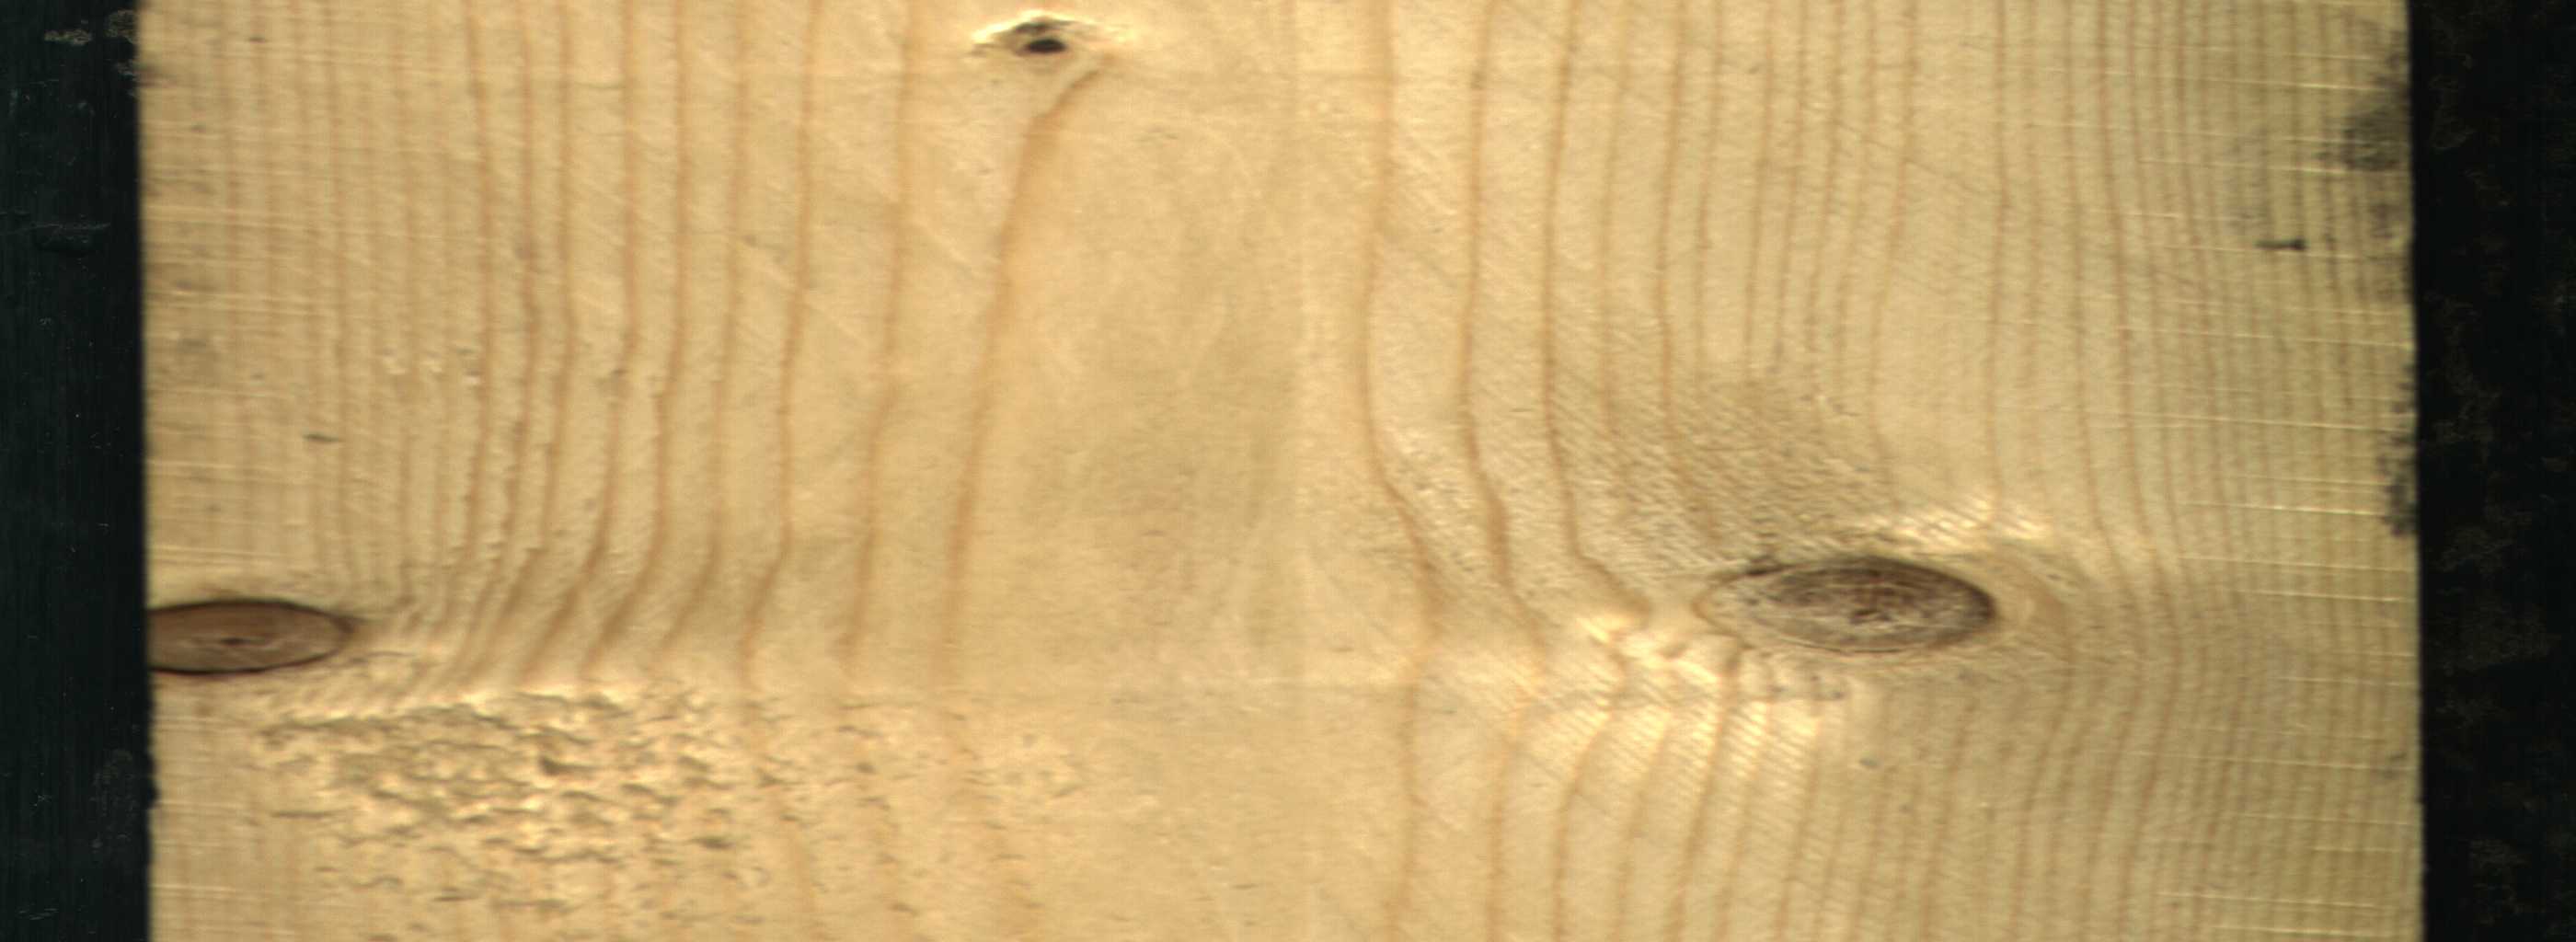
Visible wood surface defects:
Dead_Knot
Live_Knot
Live_Knot